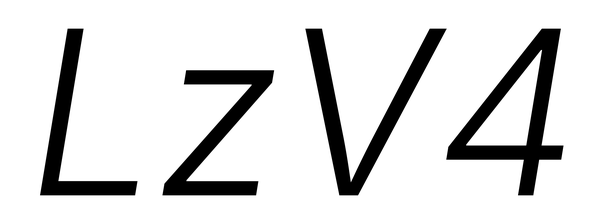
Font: Inter-Italic_Light_Italic